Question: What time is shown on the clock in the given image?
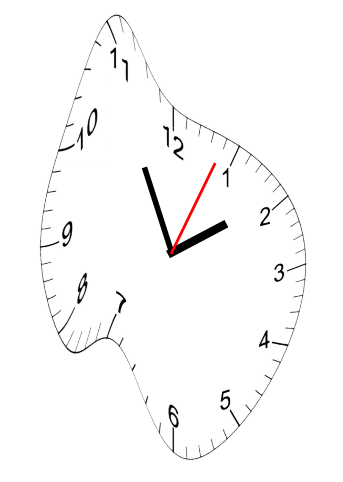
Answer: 01:55:04